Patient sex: M
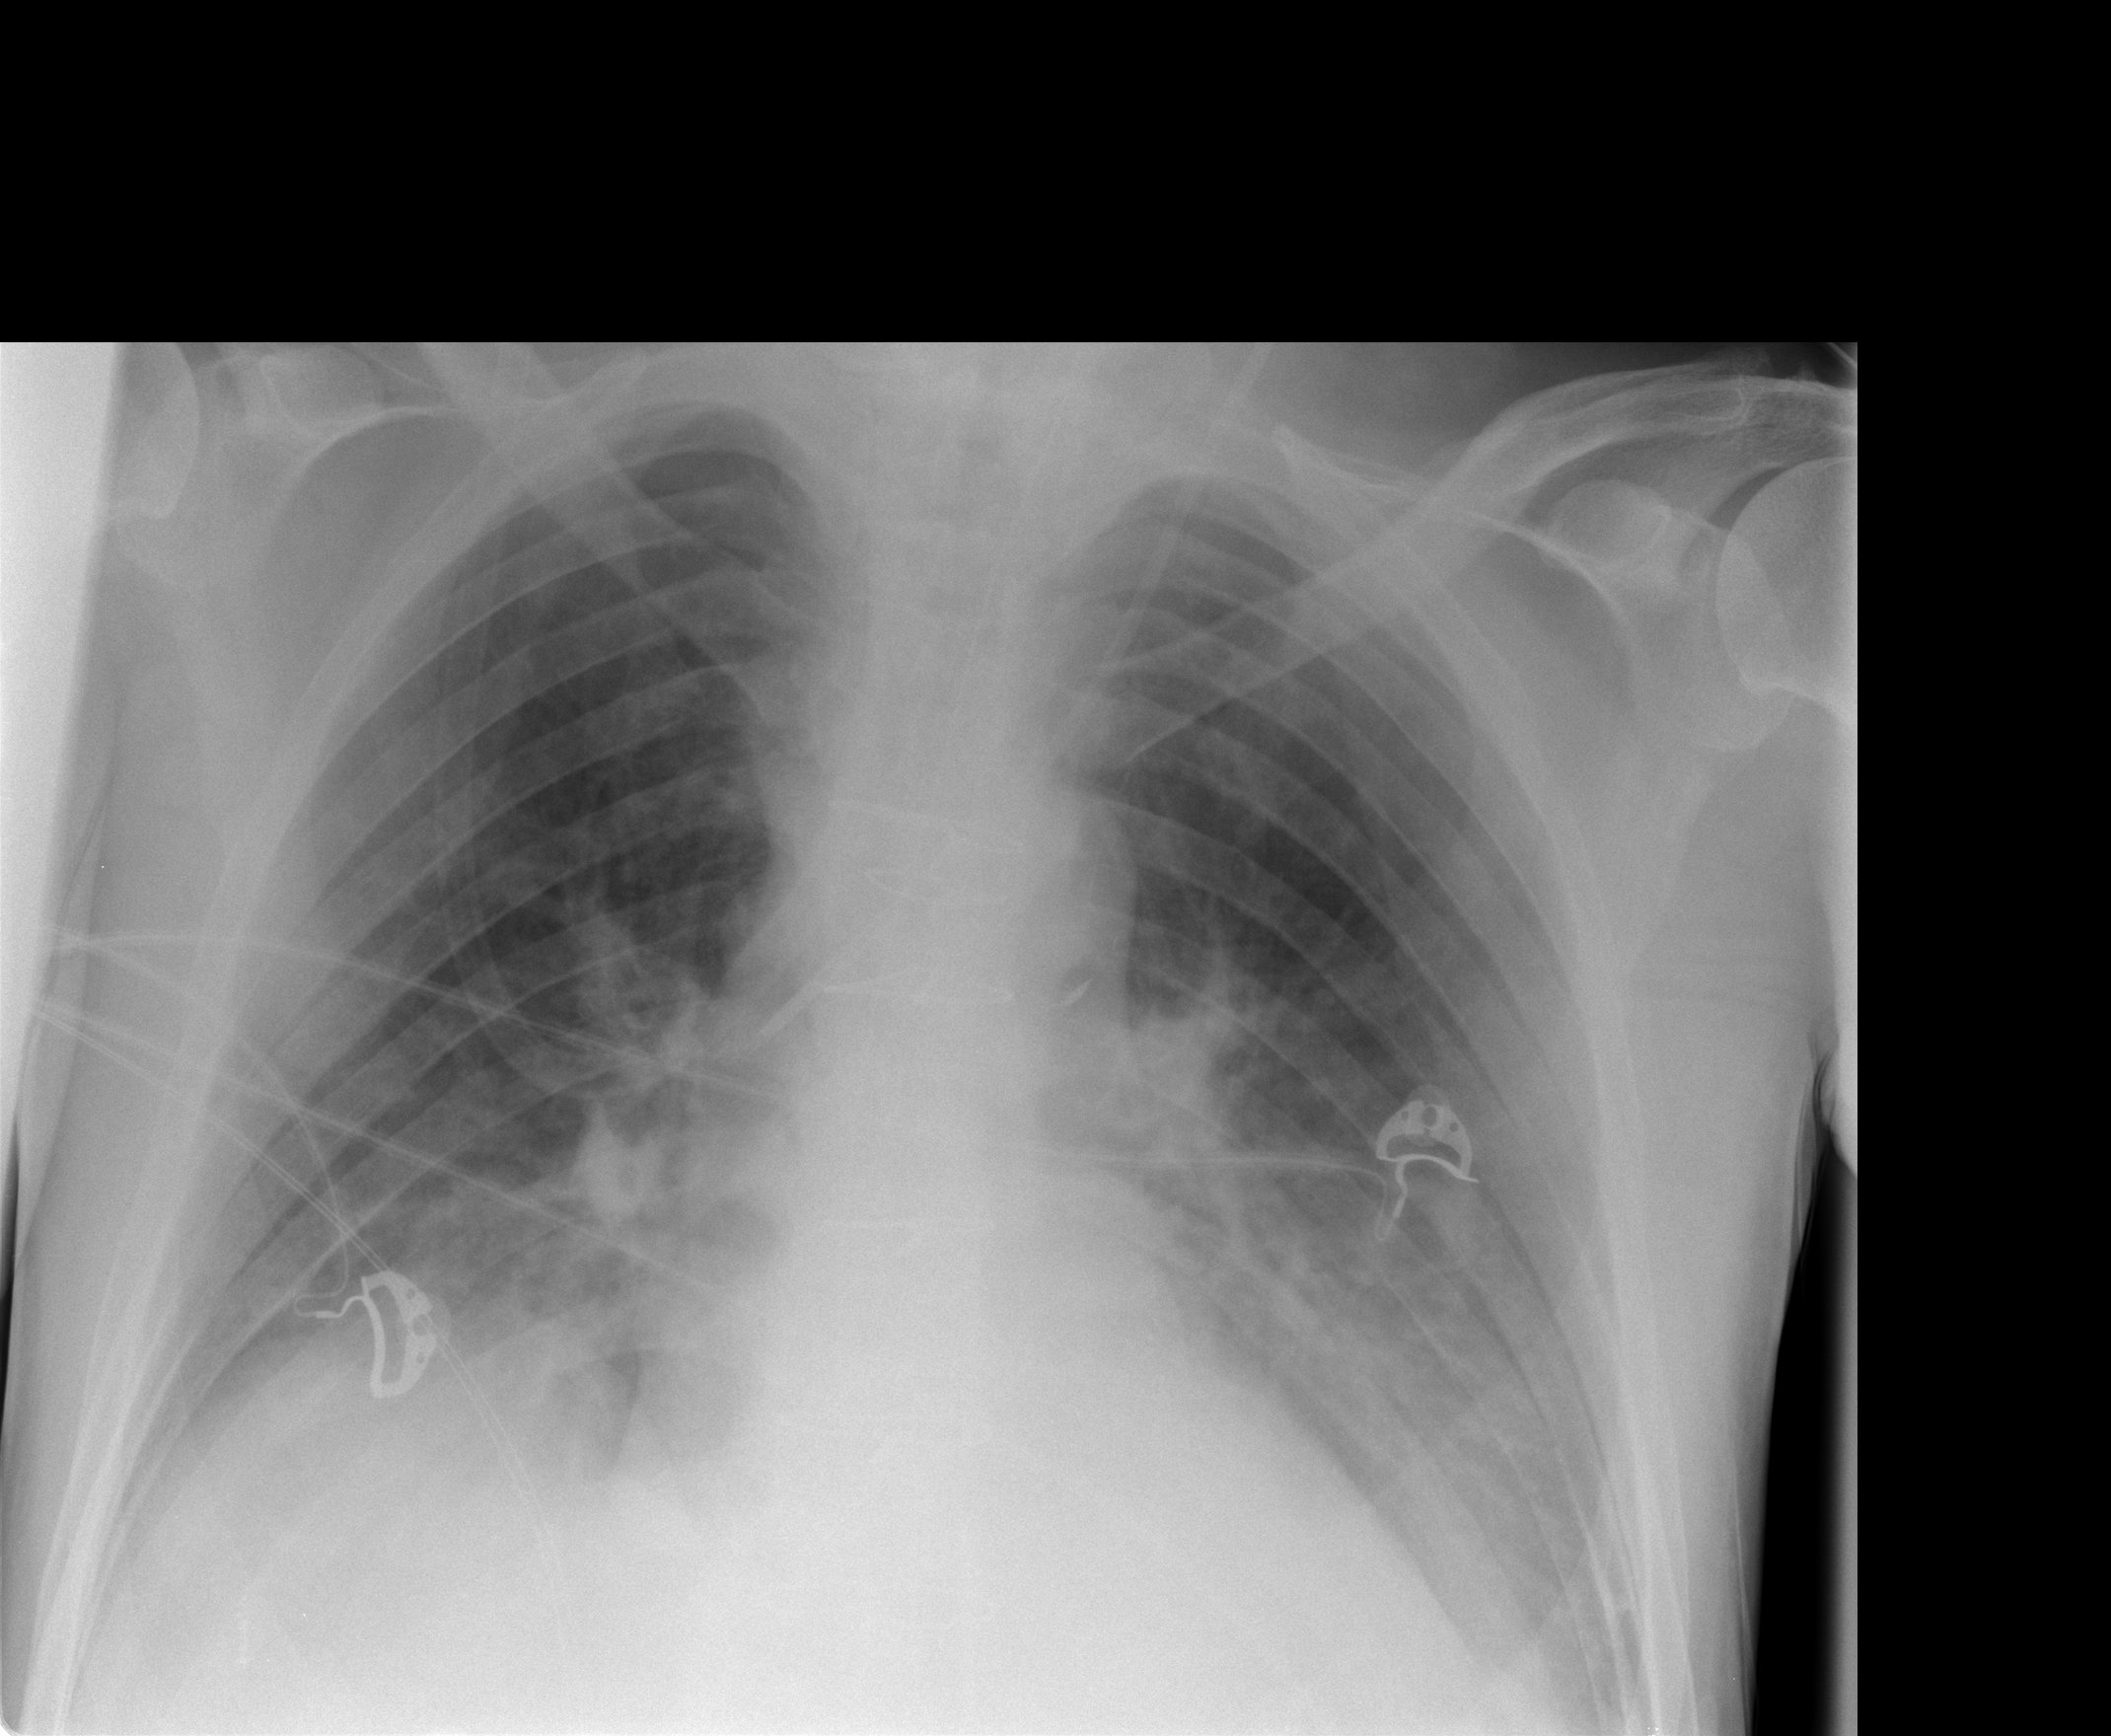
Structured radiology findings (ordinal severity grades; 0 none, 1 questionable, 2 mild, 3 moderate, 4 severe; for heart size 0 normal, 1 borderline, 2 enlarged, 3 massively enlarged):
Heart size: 2
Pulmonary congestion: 2
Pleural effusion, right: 2
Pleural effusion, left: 2
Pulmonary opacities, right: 0
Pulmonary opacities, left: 0
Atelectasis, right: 2
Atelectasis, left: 2